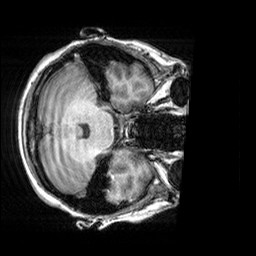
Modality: T1w
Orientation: axial
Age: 28
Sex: female
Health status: healthy
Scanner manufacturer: siemens
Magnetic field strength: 3 T
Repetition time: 2.3 s
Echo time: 0.00303 s